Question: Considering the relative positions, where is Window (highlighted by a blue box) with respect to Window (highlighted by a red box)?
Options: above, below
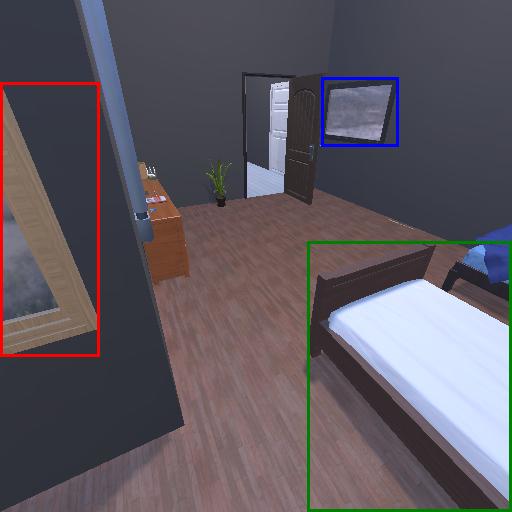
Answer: above